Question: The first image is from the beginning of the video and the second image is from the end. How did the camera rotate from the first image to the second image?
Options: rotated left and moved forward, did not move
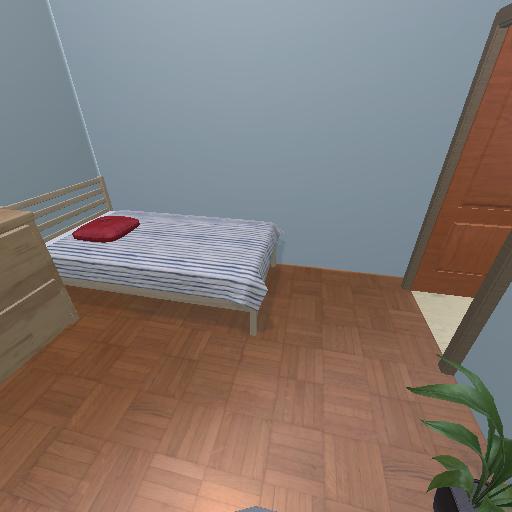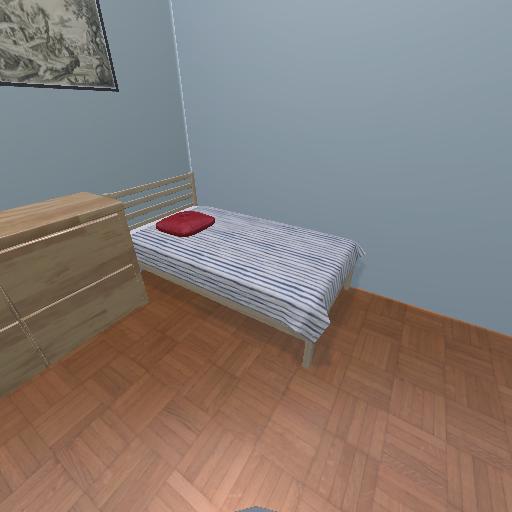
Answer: rotated left and moved forward